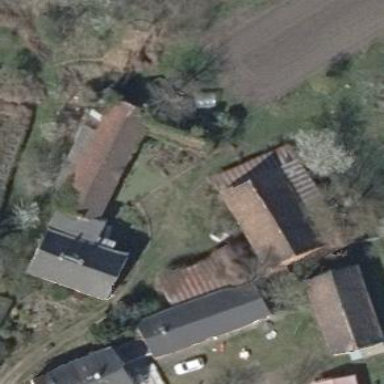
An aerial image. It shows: Shed building.